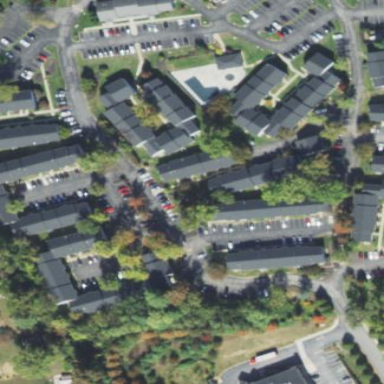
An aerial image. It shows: Residential area with apartments.